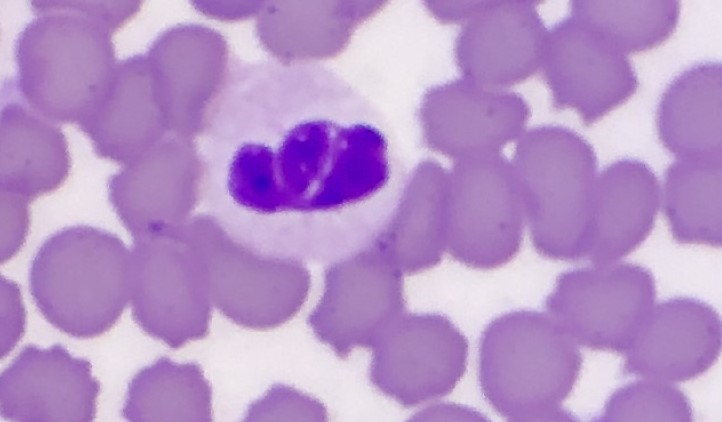
White blood cell type: Neutrophil